Question: In my universal app i need to handle different orientation for iphone and ipad. For ipad i need to allow landscape orientation and for iphone portrait alone. I have returned below code at first
'''
- (BOOL)shouldAutorotateToInterfaceOrientation:(UIInterfaceOrientation)interfaceOrientation
{
if(UI_USER_INTERFACE_IDIOM() == UIUserInterfaceIdiomPhone)
return UIInterfaceOrientationIsPortrait(interfaceOrientation);
return UIInterfaceOrientationIsLandscape(interfaceOrientation);
}
'''
is working fine in IOS 5 But in IOS 6 autorotate method is not at all fired. After that i have changed the method to,
'''
-(BOOL)shouldAutorotate
{
return NO;
}
-(NSUInteger)supportedInterfaceOrientations
{
return UIInterfaceOrientationMaskAll;
}
- (UIInterfaceOrientation)preferredInterfaceOrientationForPresentation
{
return UIInterfaceOrientationMaskPortrait;
}
'''
even this methods are not at all fired in IOS 6.
My plist setting is

i need to handle both orientation [iPhone-portrait,iPad-landscape] for both IOS 5 and IOS 6. Please guide me to fix this issue.
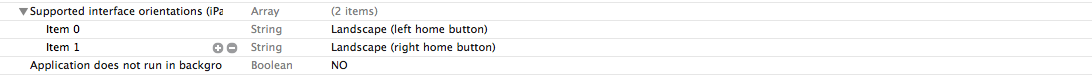
Answer: Is your rootviewcontroller a UINavigation controller or UITabbarcontroller??
If so these methods wont work if you are calling these methods in your view controller.
So create an objective C category on these container view controllers and add to your project.
'''
@implementation UINavigationController (autorotate)
-(NSUInteger)supportedInterfaceOrientations
{
//make the check for iphone/ipad here
if(IPHONE)
{
return UIInterfaceOrientationMaskPortrait;
}
else
{
return UIInterfaceOrientationMaskLandscape;
}
}
- (UIInterfaceOrientation)preferredInterfaceOrientationForPresentation
{
return UIInterfaceOrientationPortrait;
}
- (BOOL)shouldAutorotate
{
return NO;
}
'''